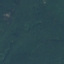
Land use / land cover: Forest